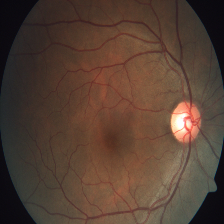
Diabetic retinopathy grade: Severe